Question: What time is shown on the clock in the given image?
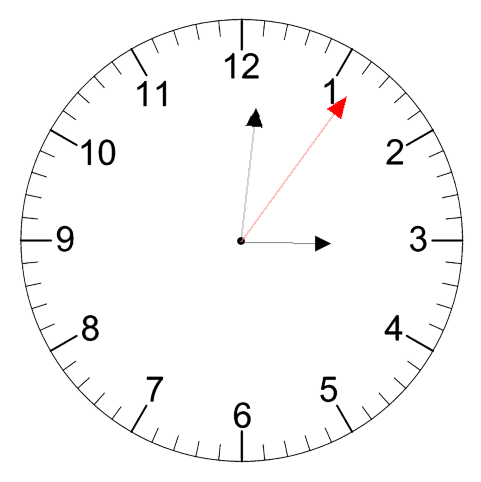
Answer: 03:01:06